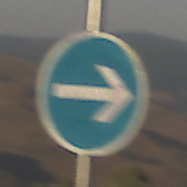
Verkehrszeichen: VorgeschriebeneFahrtrichtungHierRechts
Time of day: SunriseSunset
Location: Outdoor (Nature)
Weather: Clear
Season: NotSpecified
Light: Natural